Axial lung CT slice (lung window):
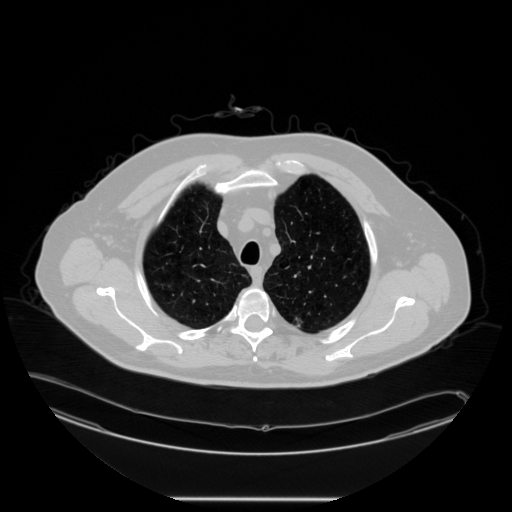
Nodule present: no